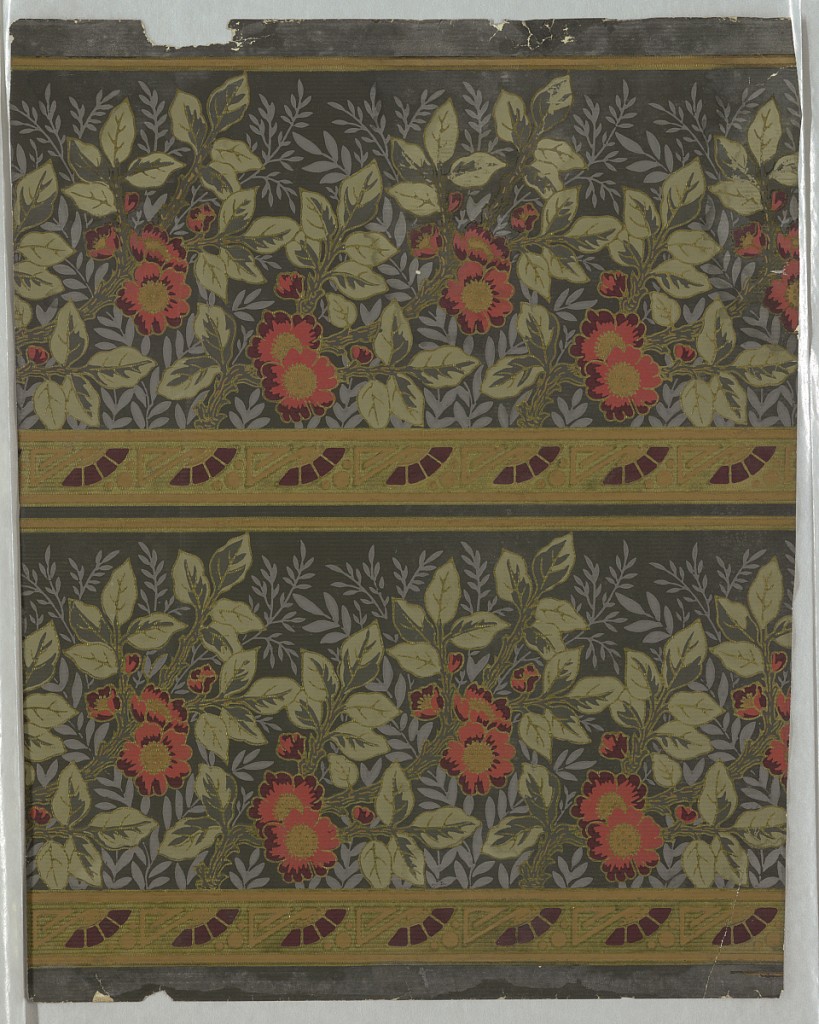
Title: Border
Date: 1890–1900
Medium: Machine-printed, embossed
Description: Two uncut identical borders. A profuse design of single five-petalled roses and sprays of leaves. In background are sprays of ferns. At bottom is a gold band with a fan-like motif. The field is entirely embossed in narrow thread-like horizontal lines.